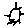
Label: sun